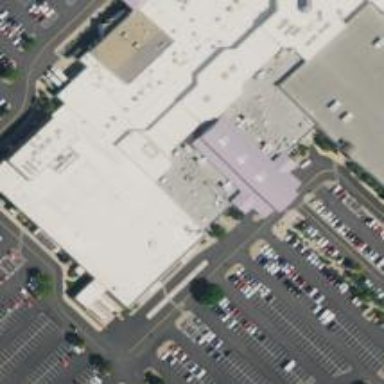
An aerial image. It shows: Department store building.